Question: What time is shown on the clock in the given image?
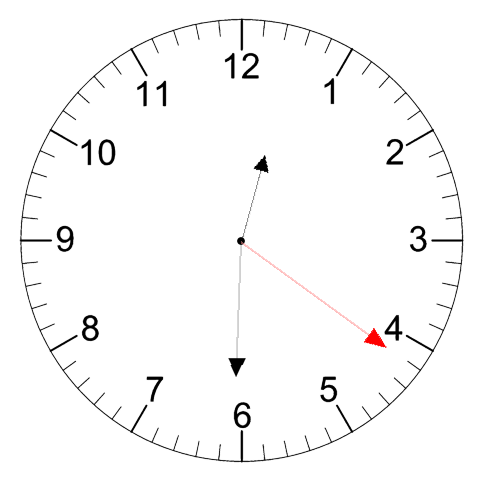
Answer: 12:30:21